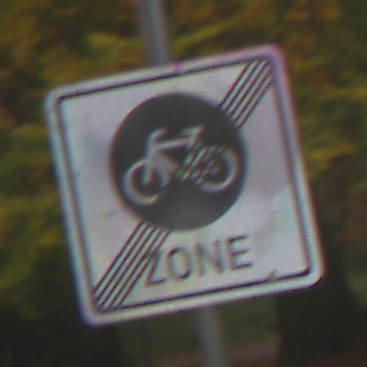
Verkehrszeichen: EndeFahrradzone
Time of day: Midday
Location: Outdoor (Nature)
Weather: Overcast
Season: Autumn
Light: Natural